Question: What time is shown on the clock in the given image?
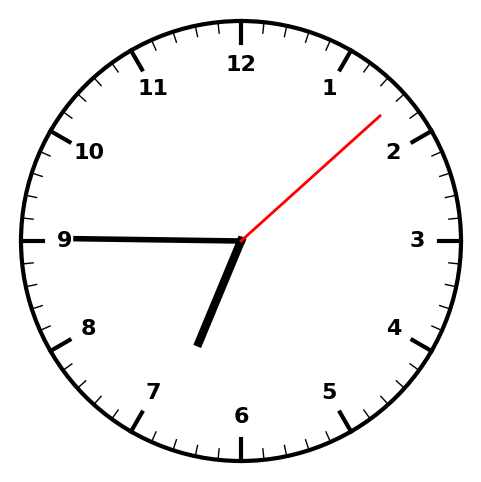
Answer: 06:45:08